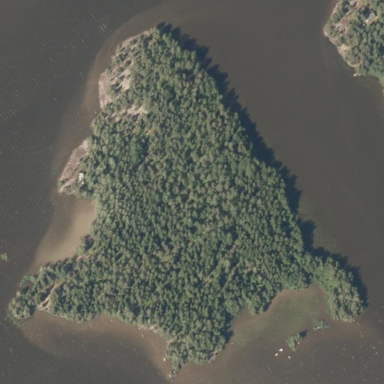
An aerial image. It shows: Island.